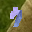
Label: 7